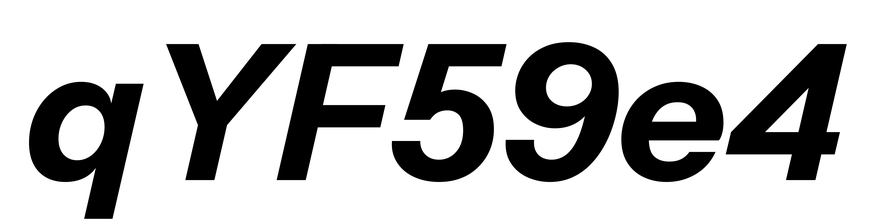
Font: InstrumentSans-Italic_Bold_Italic